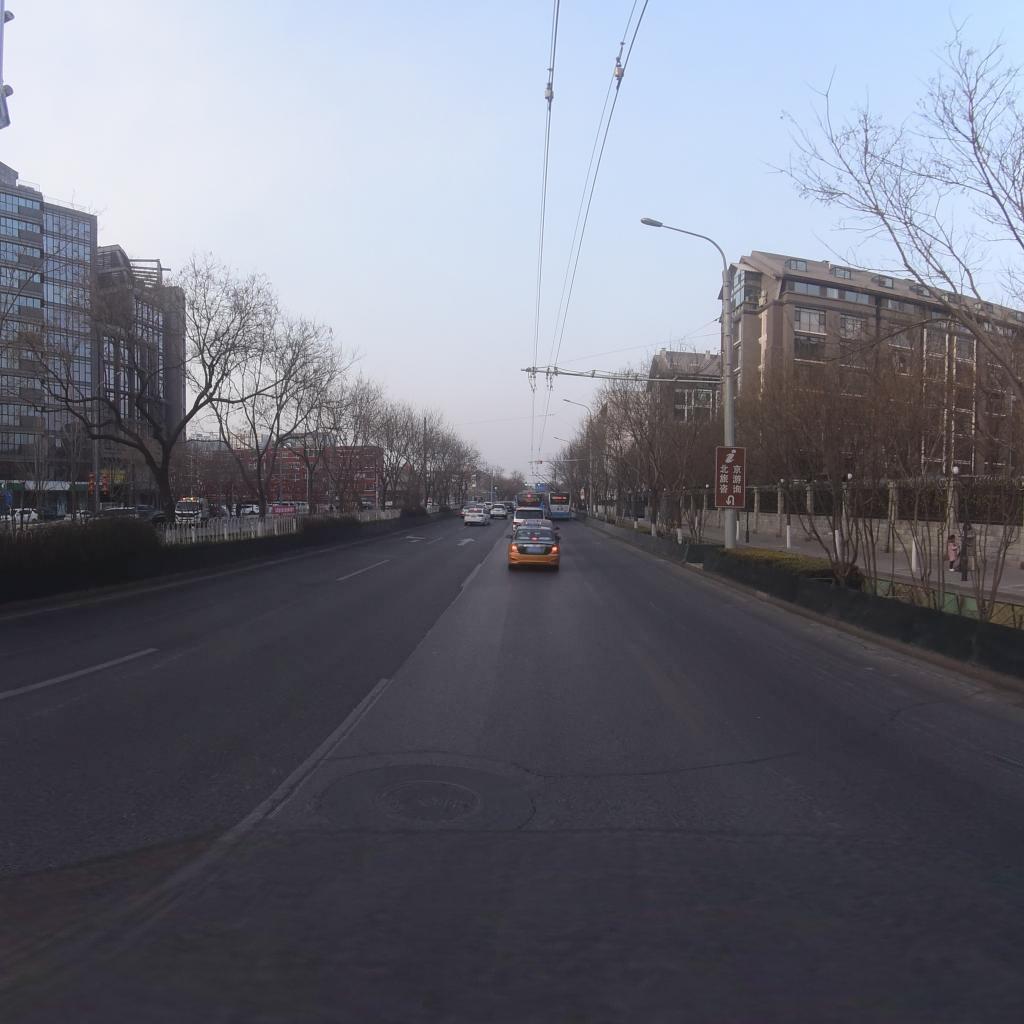
Region: Xicheng
Road damage annotations: transverse crack, transverse crack, manhole cover, longitudinal crack